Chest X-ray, PA view. Patient: 29 years old, sex M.
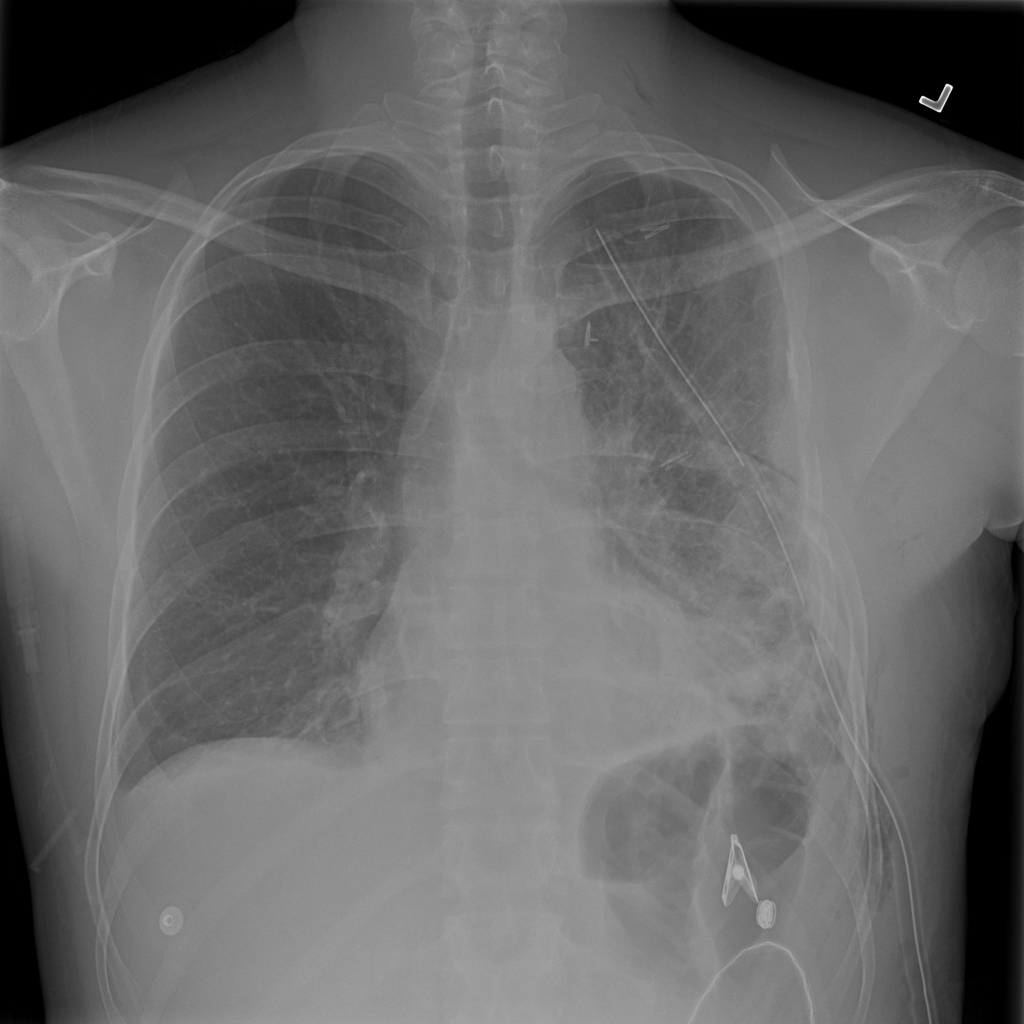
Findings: Atelectasis, Pneumothorax